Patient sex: M
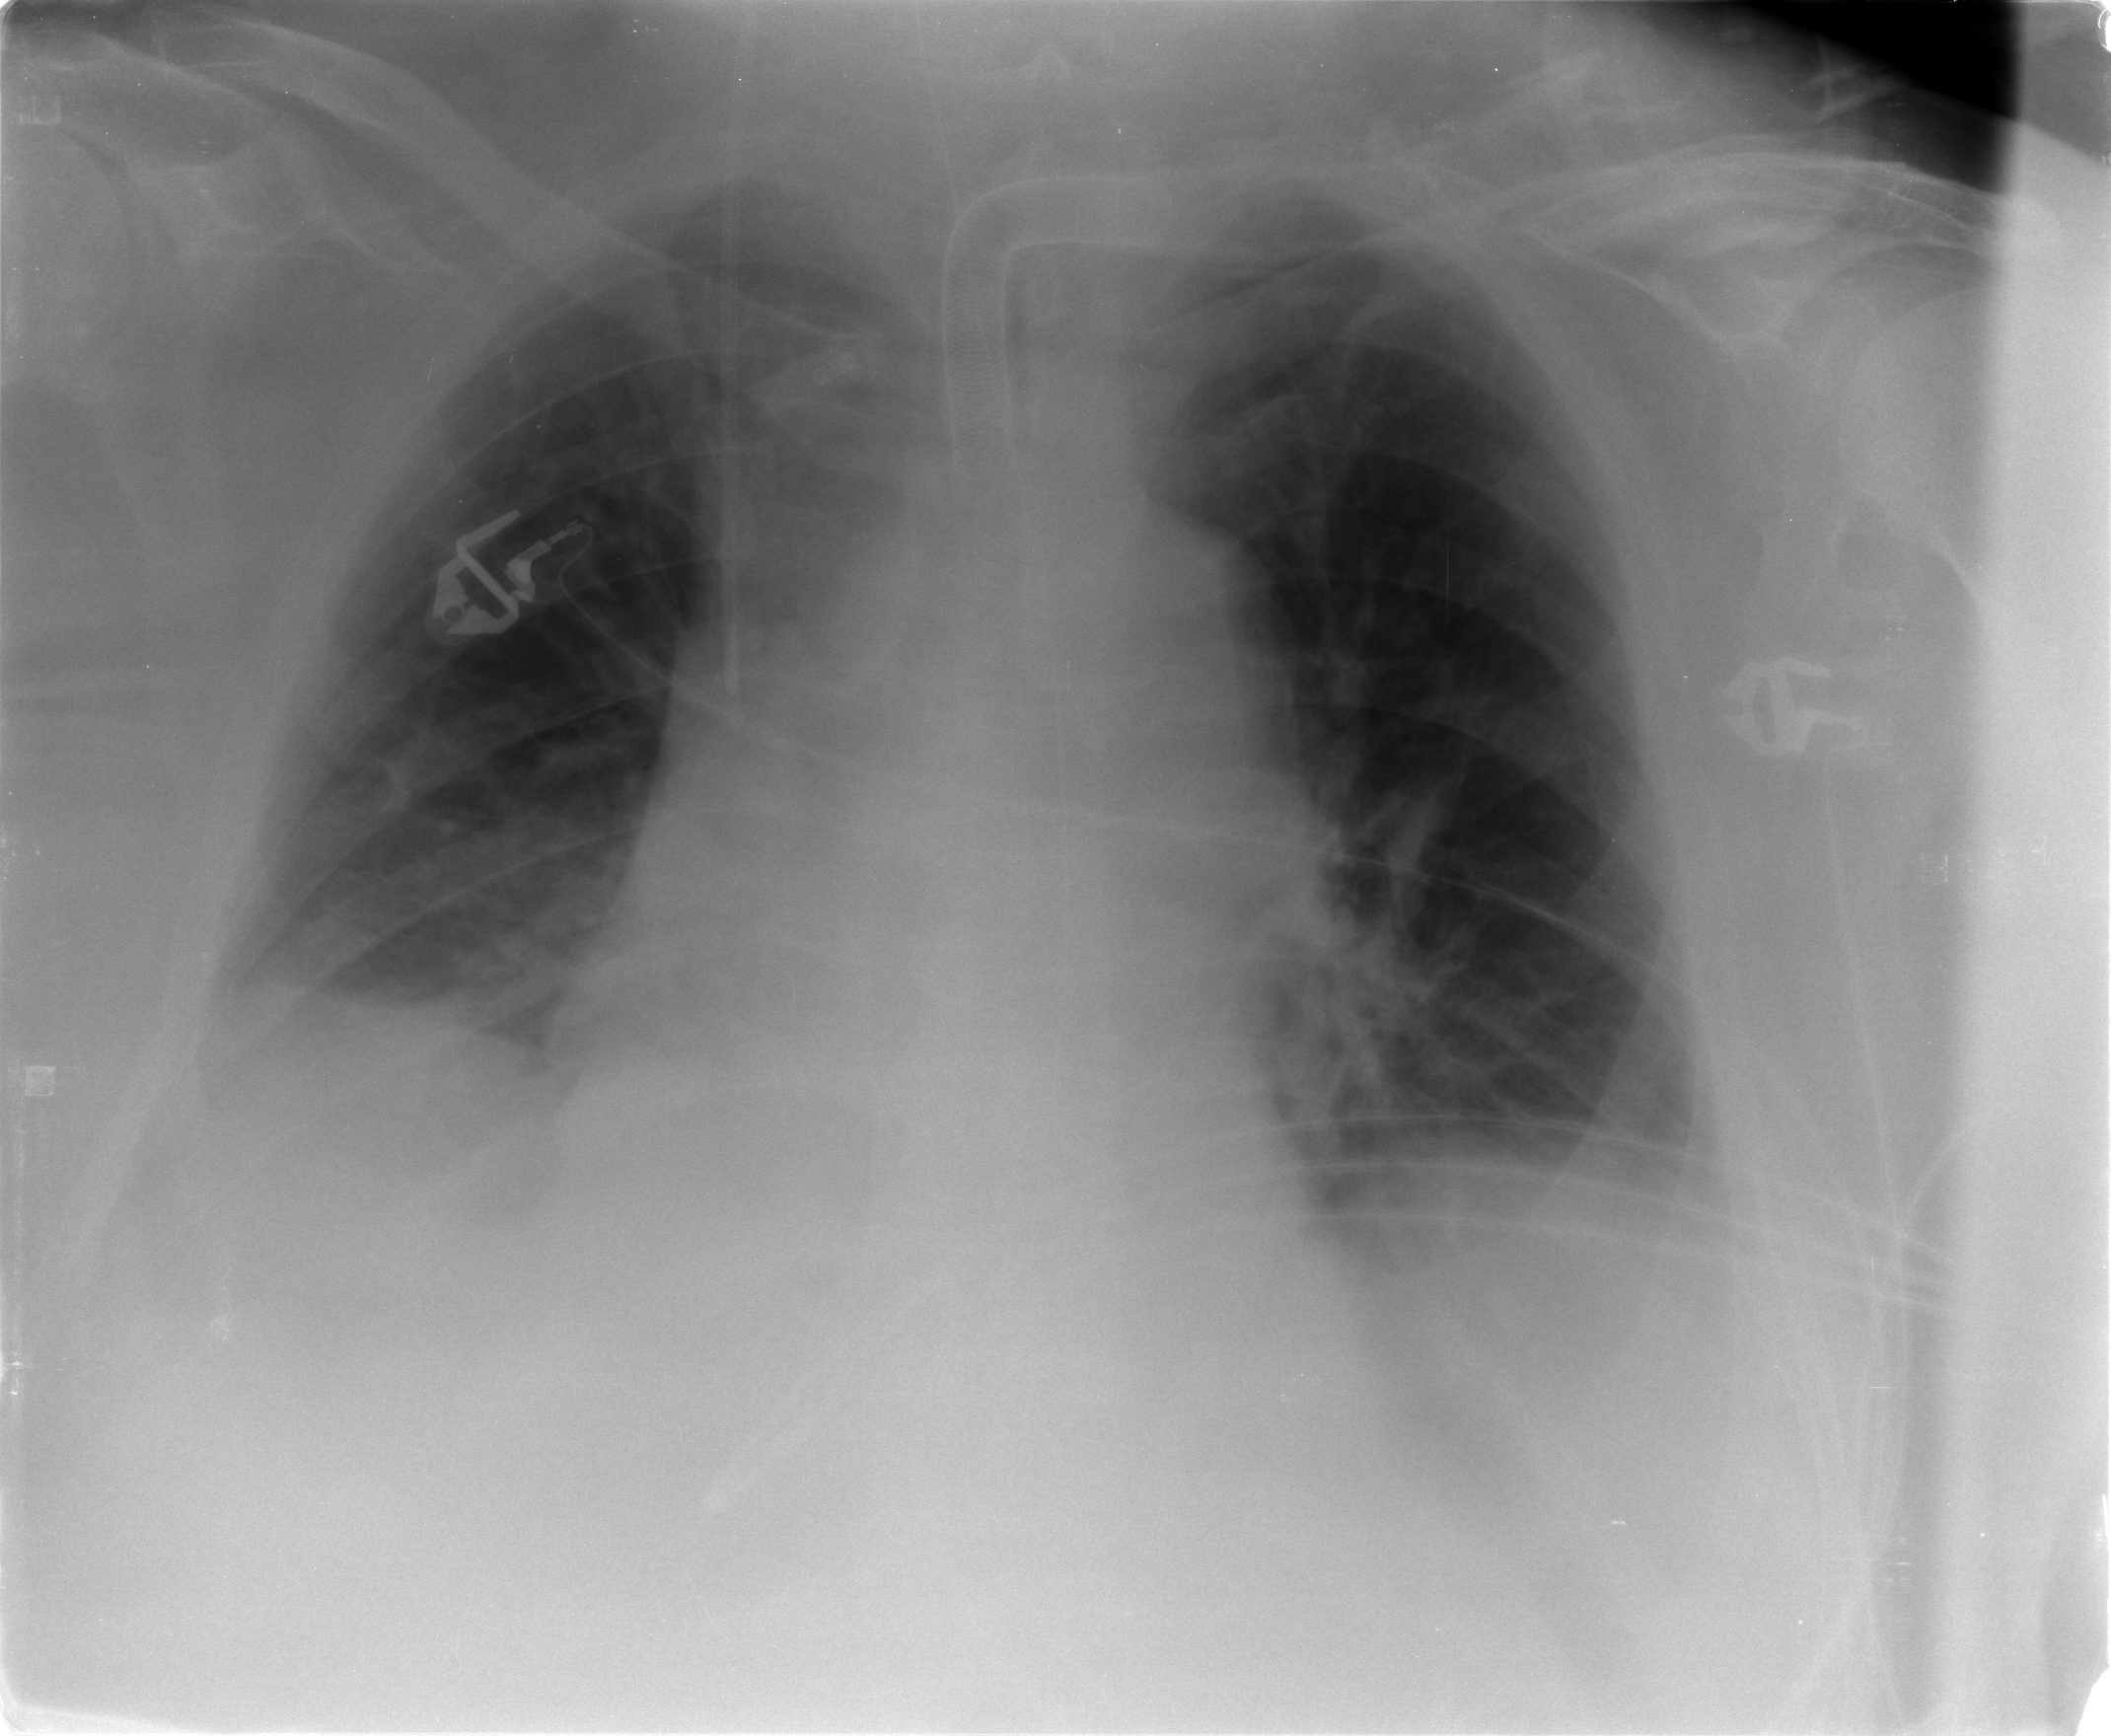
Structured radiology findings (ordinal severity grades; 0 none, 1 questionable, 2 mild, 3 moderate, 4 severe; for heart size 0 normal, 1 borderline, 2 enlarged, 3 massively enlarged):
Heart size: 2
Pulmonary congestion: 2
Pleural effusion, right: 2
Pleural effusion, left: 2
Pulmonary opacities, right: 0
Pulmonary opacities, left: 0
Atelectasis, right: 3
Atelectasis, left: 3